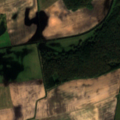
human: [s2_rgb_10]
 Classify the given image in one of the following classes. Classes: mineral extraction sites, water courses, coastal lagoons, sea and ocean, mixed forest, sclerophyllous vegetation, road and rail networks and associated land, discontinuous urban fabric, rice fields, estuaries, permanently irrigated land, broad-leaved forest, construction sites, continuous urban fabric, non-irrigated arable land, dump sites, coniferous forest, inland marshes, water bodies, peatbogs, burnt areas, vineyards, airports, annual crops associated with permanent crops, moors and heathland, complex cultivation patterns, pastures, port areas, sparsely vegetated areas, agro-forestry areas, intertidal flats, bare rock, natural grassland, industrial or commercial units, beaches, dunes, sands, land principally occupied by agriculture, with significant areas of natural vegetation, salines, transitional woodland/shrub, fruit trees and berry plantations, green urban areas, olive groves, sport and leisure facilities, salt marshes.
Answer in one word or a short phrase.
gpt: non-irrigated arable land, fruit trees and berry plantations, pastures, broad-leaved forest